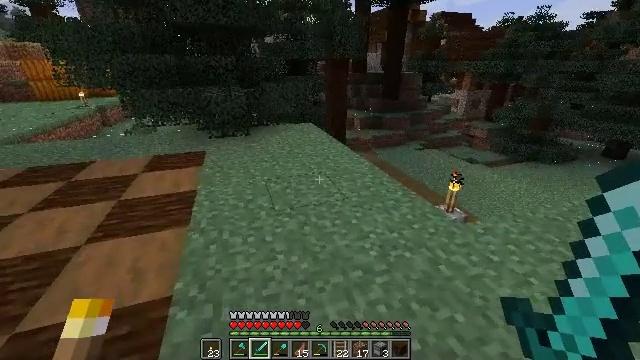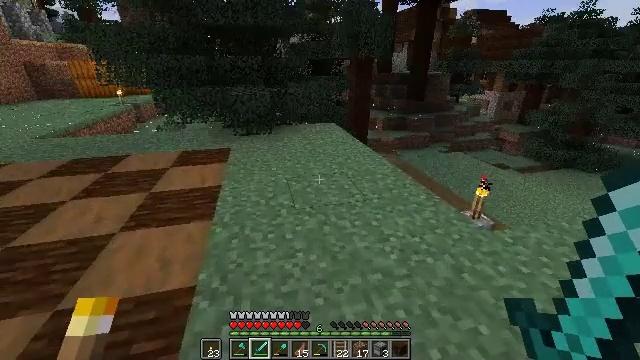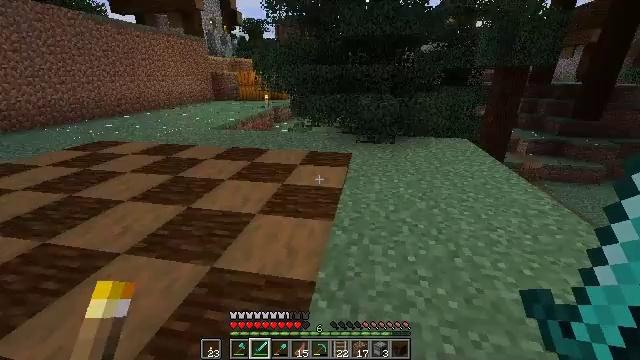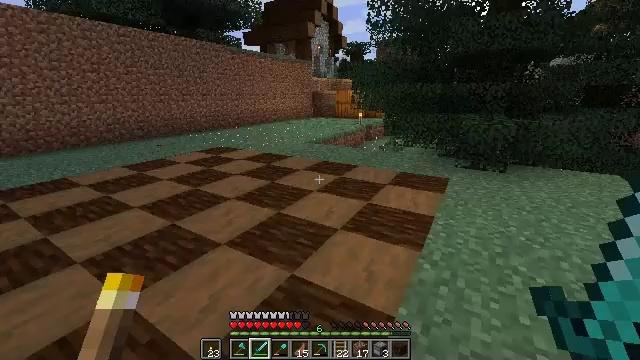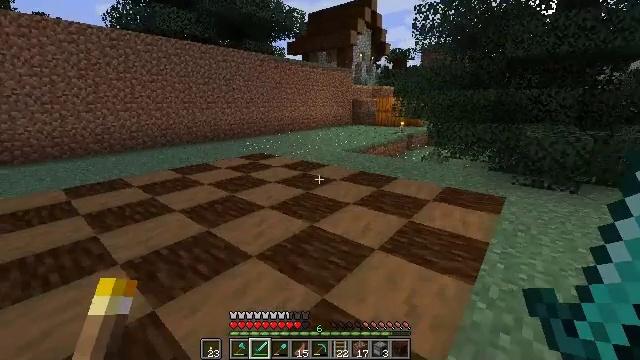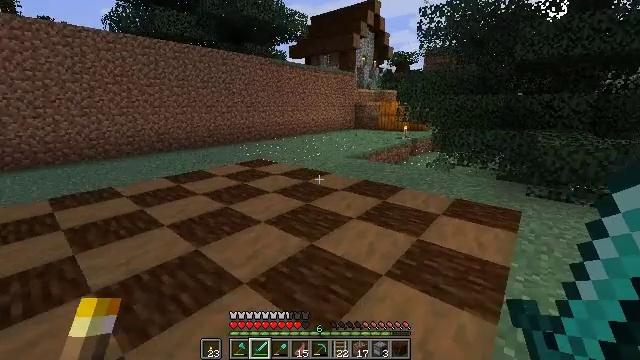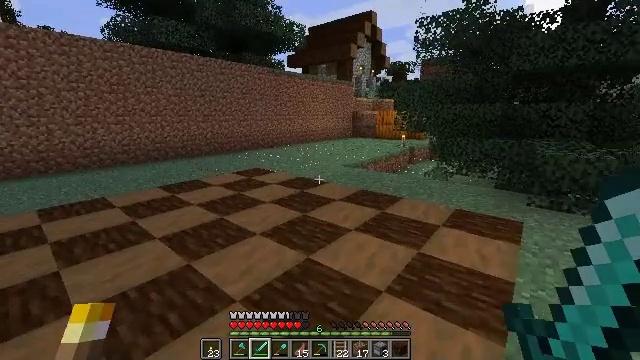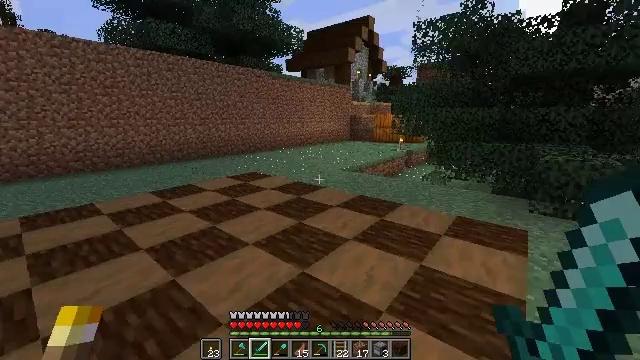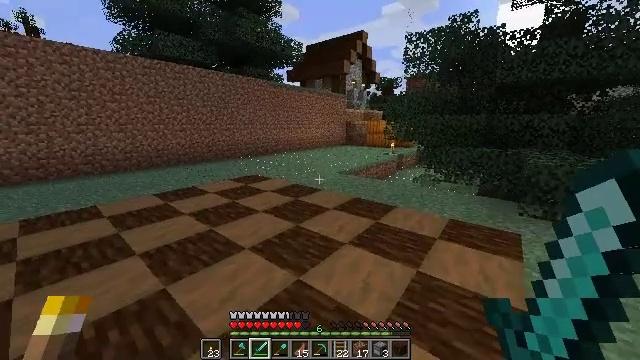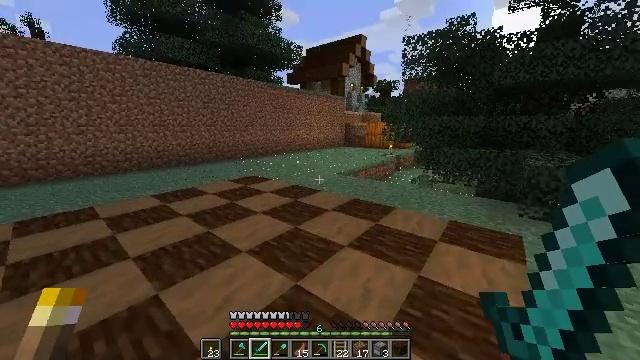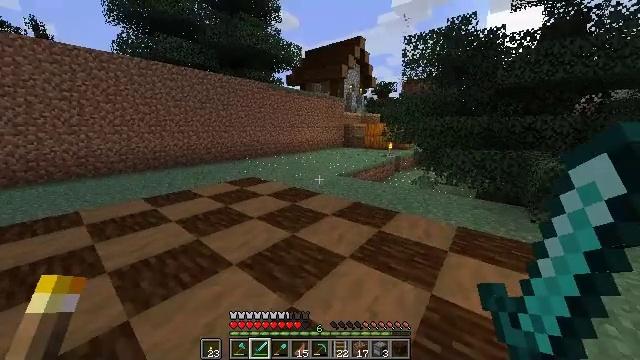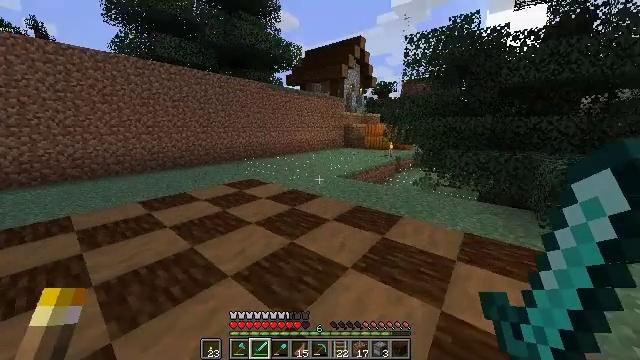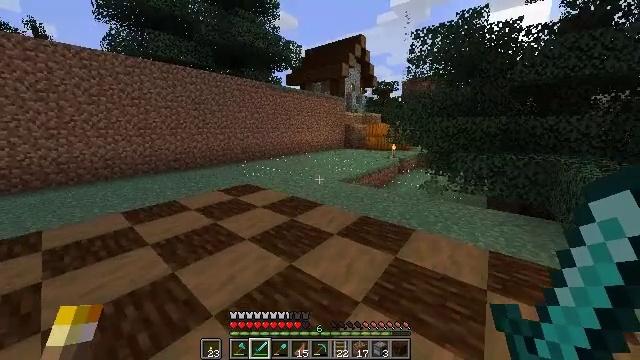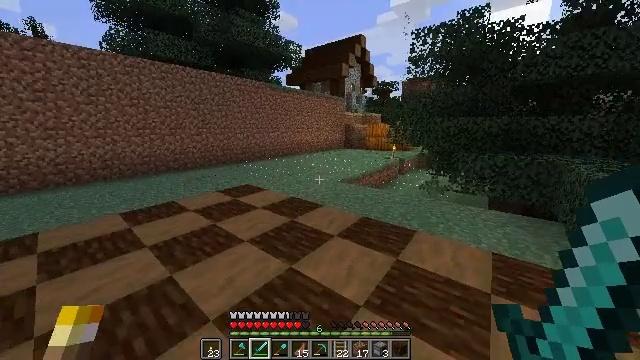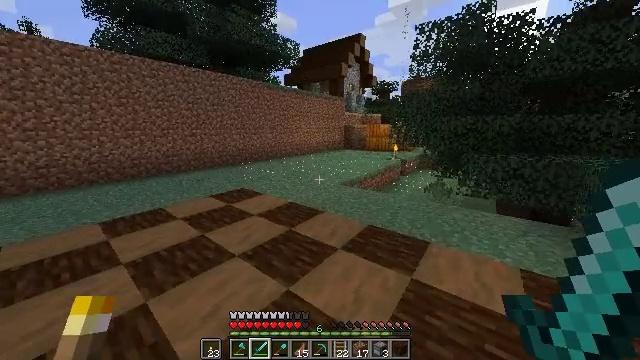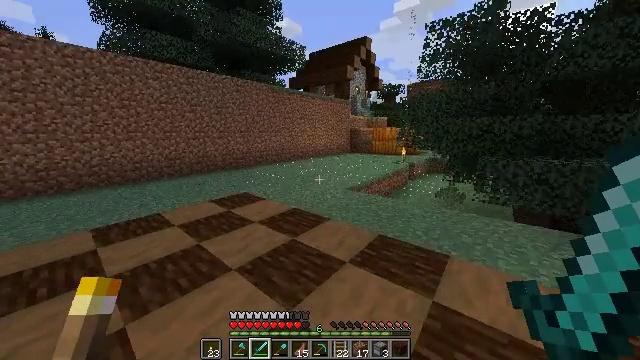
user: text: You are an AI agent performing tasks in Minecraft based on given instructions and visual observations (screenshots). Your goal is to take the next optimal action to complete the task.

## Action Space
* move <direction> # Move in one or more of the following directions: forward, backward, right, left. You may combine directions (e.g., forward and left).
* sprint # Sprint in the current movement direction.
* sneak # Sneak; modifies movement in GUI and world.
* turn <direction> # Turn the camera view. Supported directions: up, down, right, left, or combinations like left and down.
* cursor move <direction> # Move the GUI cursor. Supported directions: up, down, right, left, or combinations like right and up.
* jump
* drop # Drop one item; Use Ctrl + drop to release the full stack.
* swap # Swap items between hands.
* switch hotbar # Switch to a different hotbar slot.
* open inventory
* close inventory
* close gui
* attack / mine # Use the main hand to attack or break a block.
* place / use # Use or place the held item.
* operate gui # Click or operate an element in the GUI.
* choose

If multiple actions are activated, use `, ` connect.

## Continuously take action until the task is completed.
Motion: motion action
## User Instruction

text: Harvest some fern.
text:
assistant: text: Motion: move left, turn left
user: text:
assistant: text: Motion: move forward, turn left and up
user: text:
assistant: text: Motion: move forward, turn left and up
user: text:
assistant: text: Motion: move forward, turn left and up
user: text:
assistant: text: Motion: move forward
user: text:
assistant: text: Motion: move forward, sprint, turn up
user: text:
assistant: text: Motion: move forward, sprint
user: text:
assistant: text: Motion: move forward, sprint
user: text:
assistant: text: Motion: move forward, sprint
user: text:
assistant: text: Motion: move forward
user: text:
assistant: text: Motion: move forward
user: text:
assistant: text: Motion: move forward, sprint
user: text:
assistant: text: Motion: move forward, sprint
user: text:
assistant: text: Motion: move forward, sprint
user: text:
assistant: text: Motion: move forward, turn left
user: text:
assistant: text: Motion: move forward
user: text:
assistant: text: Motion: move forward
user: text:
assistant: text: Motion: move forward
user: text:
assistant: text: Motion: move forward
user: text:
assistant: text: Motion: move forward
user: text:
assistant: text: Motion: move forward, jump
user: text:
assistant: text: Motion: move forward, jump
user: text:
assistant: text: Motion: move forward, jump
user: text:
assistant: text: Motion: move forward, jump
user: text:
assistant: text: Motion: move forward, jump
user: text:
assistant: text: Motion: move forward, jump
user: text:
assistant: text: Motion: move forward, turn right, jump
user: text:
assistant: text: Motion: move forward, turn right, jump
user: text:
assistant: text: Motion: move forward, turn right, jump
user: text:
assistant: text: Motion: move forward, turn right, jump